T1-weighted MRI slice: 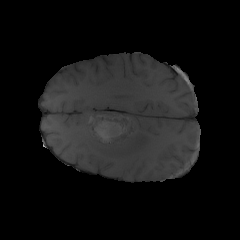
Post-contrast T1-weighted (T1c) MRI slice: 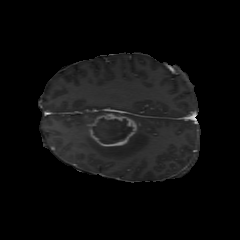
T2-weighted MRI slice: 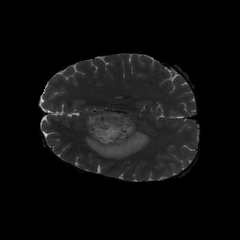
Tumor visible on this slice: yes